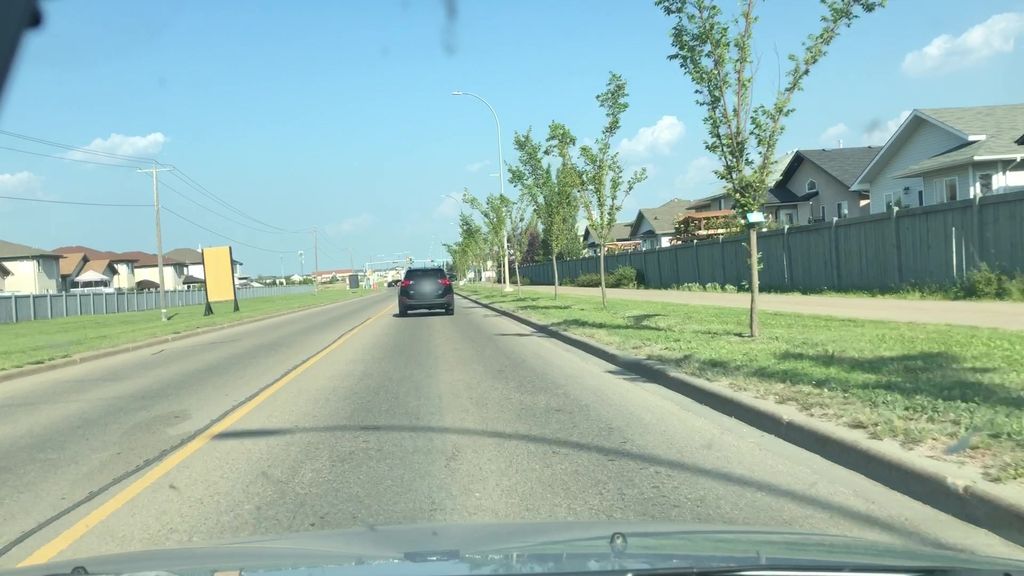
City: edmonton